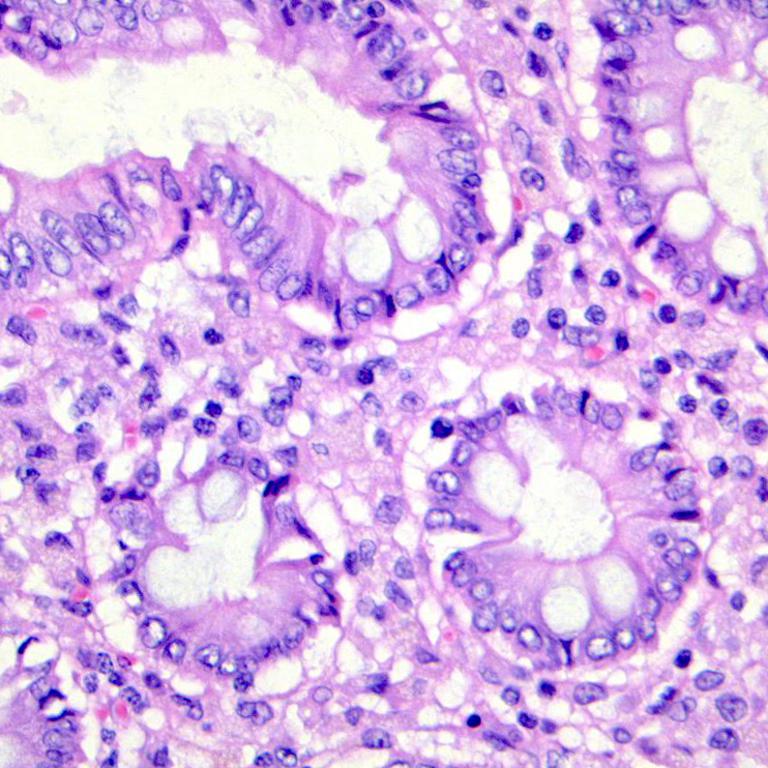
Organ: colon
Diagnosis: benign